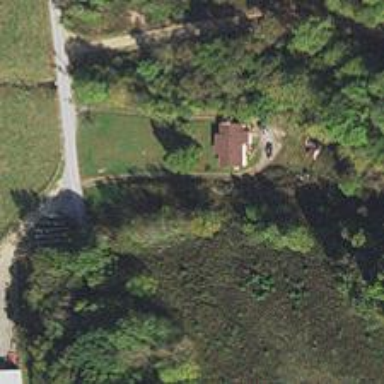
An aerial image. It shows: Driveway leading to service road.